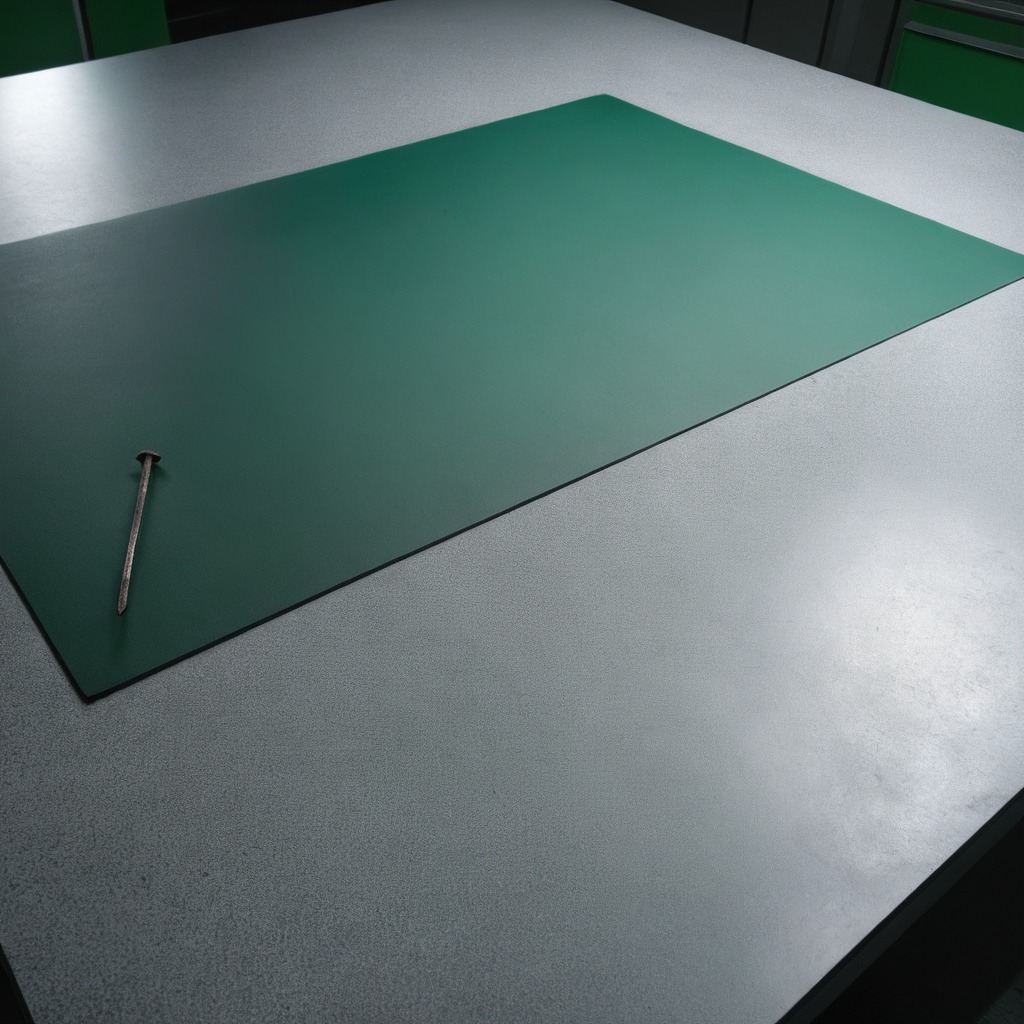
A nail is lying on the tabletop.